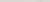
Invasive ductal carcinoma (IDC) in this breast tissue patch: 0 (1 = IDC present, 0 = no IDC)